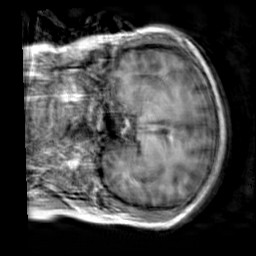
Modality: T1w
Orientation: coronal
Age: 29
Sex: female
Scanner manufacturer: siemens
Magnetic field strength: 3 T
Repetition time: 2.3 s
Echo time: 0.00303 s